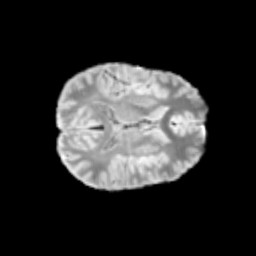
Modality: T2w
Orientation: axial
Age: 13
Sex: female
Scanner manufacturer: siemens
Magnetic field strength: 3 T
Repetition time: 3.8 s
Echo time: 0.07 s